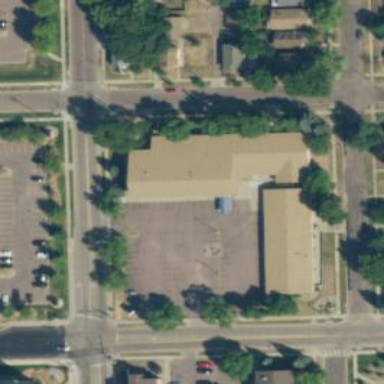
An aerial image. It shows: Healthcare clinic.